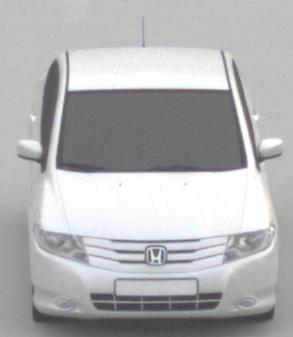
Make: Honda
Model: City
Detailed model: Gen. 6
Model produced from: 2008
Model produced until: 2013
Doors: 4
Color: white
Road condition: dry road
Daytime: sunrise or sunset
Contrast: low contrast